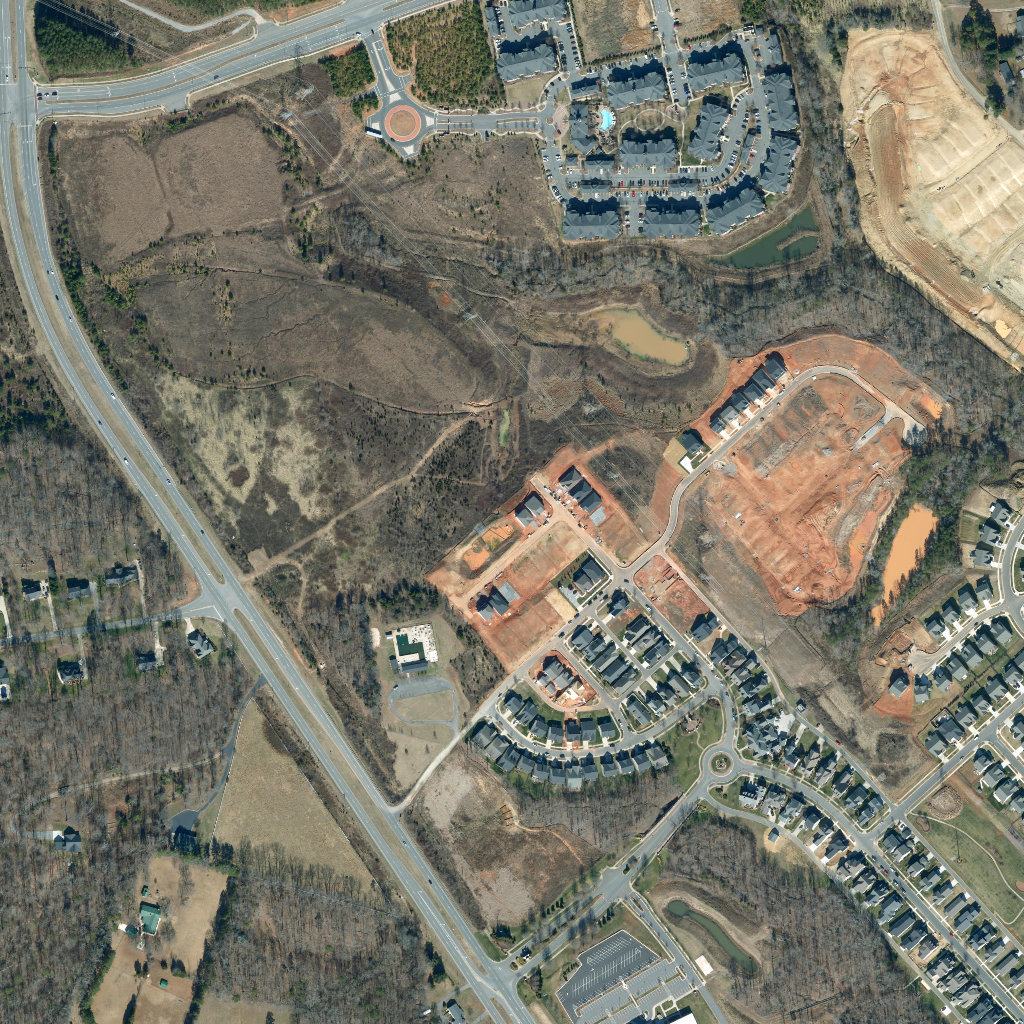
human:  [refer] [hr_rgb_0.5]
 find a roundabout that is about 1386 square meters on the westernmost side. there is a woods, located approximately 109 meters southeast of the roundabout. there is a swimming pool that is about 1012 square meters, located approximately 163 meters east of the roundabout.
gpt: <box>[[36, 9, 42, 14, 0]]</box>

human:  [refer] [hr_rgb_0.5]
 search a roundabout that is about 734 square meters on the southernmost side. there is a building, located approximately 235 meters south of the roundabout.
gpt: <box>[[68, 72, 72, 76, 0]]</box>